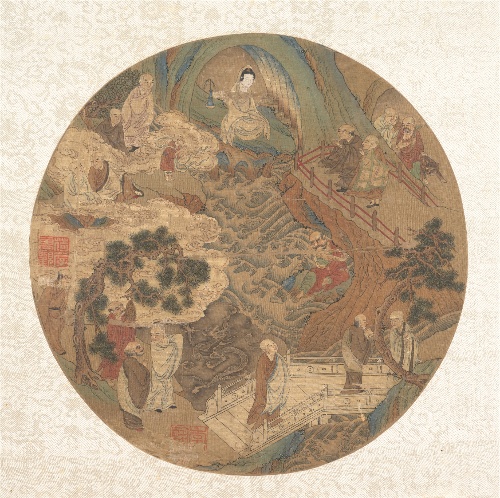
Title: 明   佚名   觀音羅漢圖   扇|Guanyin and the sixteen luohans
Artist: Unidentified artist
Date: 16th–17th century
Object type: Fan mounted as an album leaf
Classification: Paintings
Medium: Round fan mounted as an album leaf; ink, color, and gold on silk
Culture: China
Period: Ming dynasty (1368–1644)
Dimensions: Sheet: H. 12 in. (30.5 cm); W. 12 1/4 in. (31.1 cm); Diam. 8 3/8 in. (21.3 cm)
Department: Asian Art
Credit line: John Stewart Kennedy Fund, 1913
Accession year: 1913
Repository: Metropolitan Museum of Art, New York, NY
Tags: Bodhisattvas|Bridges|Men|Women|Buddhism